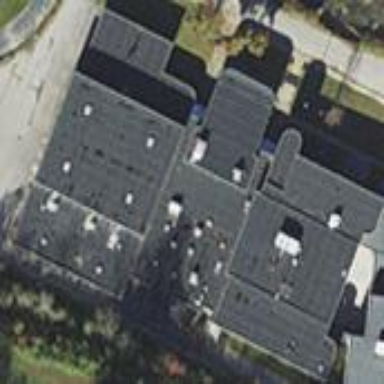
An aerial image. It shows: School building.